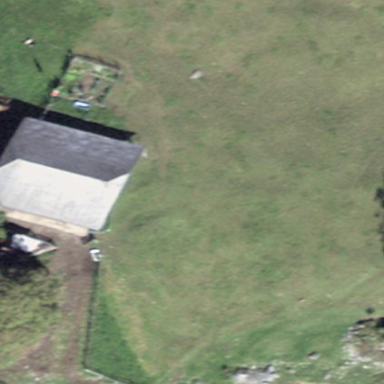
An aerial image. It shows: Farm auxiliary building.